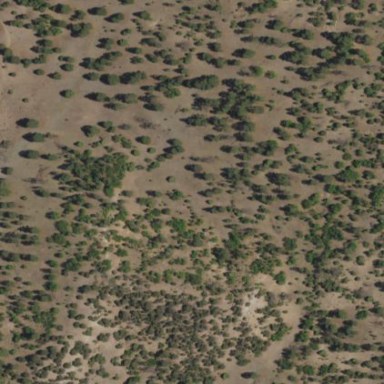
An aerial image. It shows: Area covered in scrub vegetation.